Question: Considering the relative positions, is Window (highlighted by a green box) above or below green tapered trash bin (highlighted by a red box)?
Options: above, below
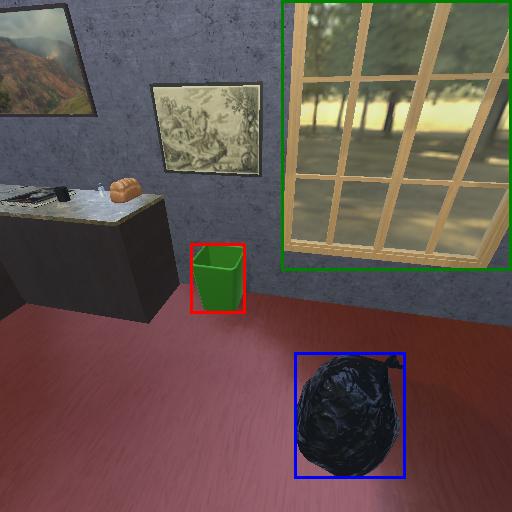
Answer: above